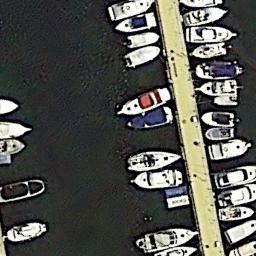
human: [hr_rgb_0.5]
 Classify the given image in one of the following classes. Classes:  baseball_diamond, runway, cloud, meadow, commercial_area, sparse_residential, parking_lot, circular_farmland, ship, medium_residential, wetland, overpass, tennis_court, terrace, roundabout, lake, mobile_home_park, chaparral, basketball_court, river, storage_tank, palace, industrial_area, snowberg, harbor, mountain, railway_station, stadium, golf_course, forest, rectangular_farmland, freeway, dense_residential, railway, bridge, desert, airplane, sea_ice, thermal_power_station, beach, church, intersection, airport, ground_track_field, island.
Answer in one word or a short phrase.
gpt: harbor